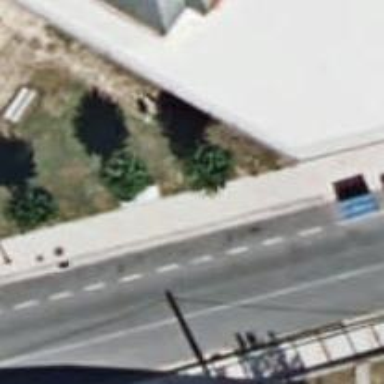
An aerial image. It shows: White bench.